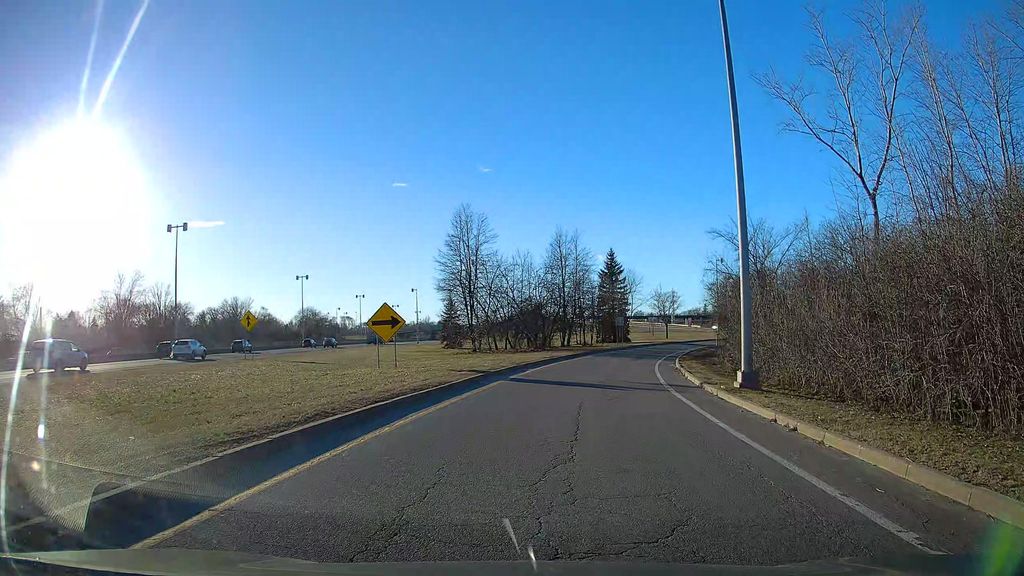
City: montreal